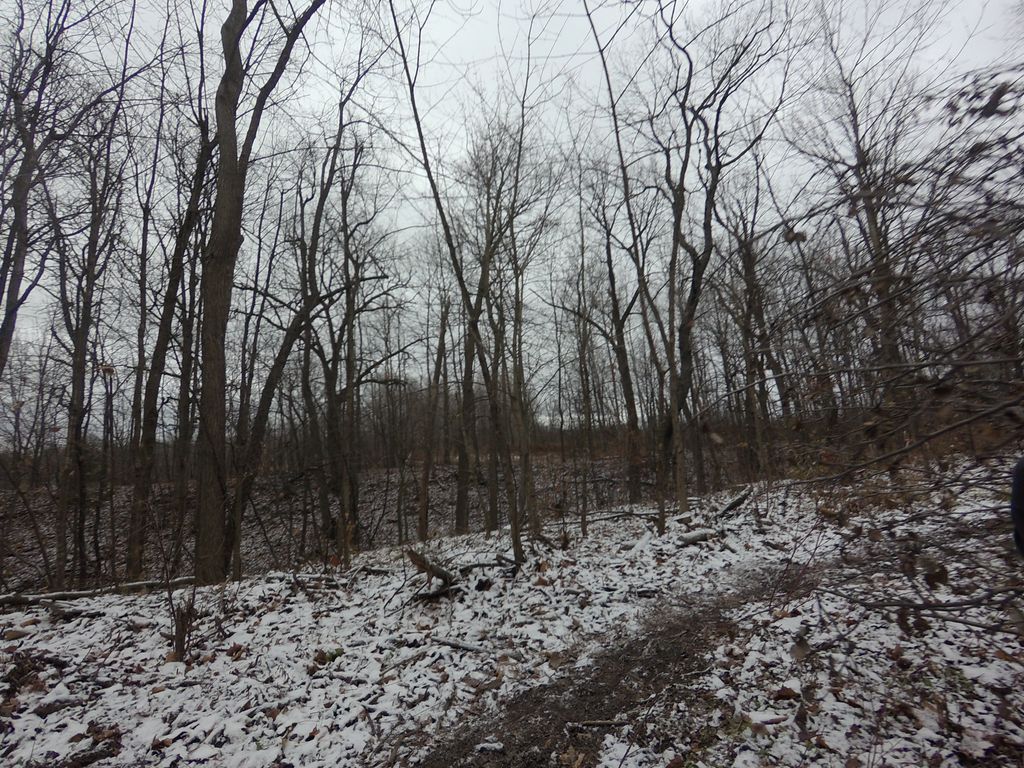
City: ottawa-gatineau